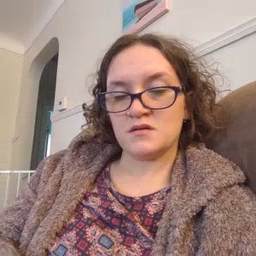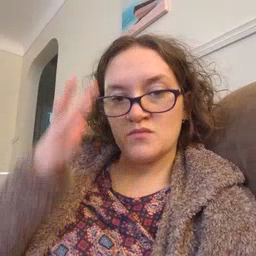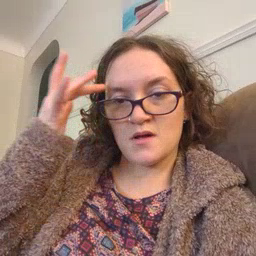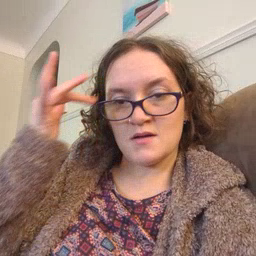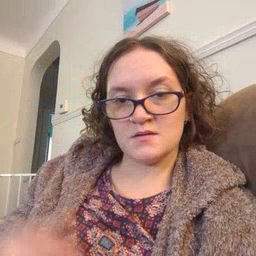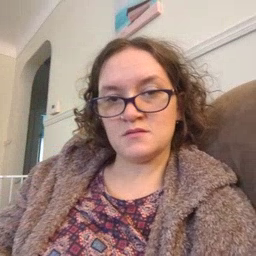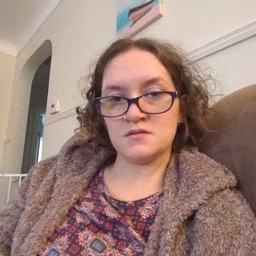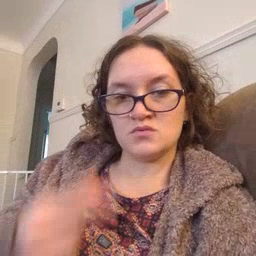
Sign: why